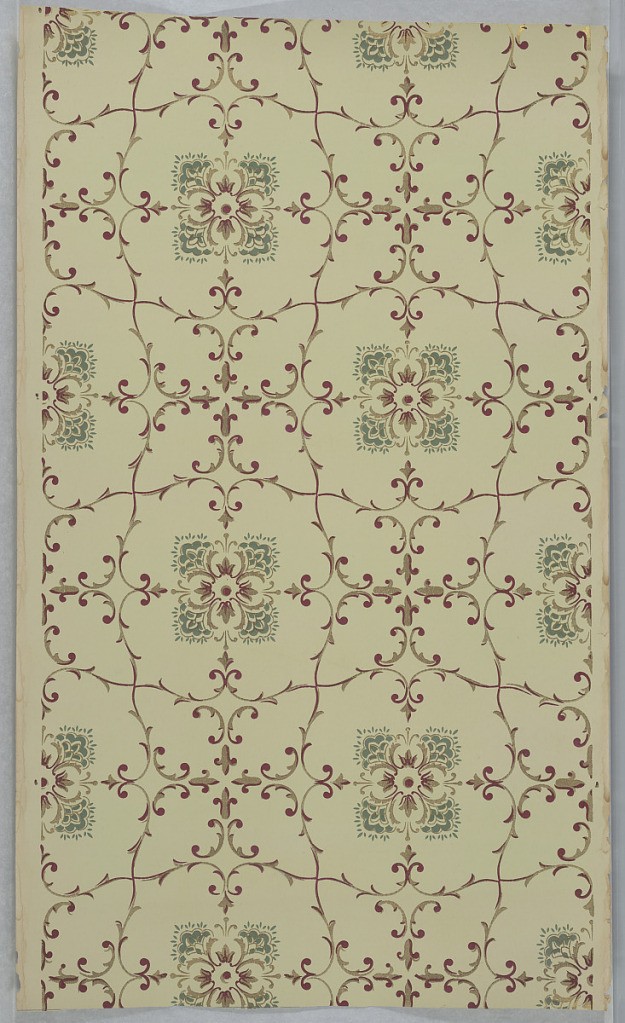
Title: Ceiling paper
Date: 1905–1915
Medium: Machine-printed paper, liquid mica
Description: Foliate scroll trellis framework, floral quatrefoil motif fills adjacent voids, alternating with a fill of four foliate motifs. Printed on light yellow ground.